Question: I am using jqplot. The labels are getting hided when the value is near to tick. Here the label value is $9.25 and it is near to $10 and so the label is not displayed. How to fix this issue ?

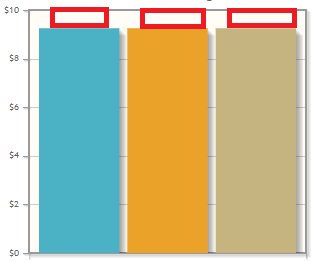
Answer: I fixed the issue.
'''
var plot = //draw plot here
plot.axes.yaxis.max += (plot.axes.yaxis.tickInterval / 2);
plot.replot();
'''